Current action and preconditions to check: path_clear

Your task: For each precondition in the list above, predict whether it will hold at this action.

Consider the current scene as observed from the mobile robot's camera, and analyze the predicted future states of all dynamic agents (e.g., people, animals, vehicles, or any moving entities) within the NEXT SECOND.

IMPORTANT: Only answer "very likely" if you are absolutely certain—based on strong, clear evidence—that a dynamic agent will violate the precondition in the predicted future state. Do NOT answer "very likely" for unlikely, ambiguous, or low-probability risks.

Ask yourself for each precondition: Is there a high probability, with clear and convincing evidence, that the predicted future states of any dynamic agent will interfere with the predicted future state of the currently executing action within the NEXT SECOND, causing that precondition to fail?

Assess the risk level based on these predictions. Use "likely" or "very likely" if motions create a clear risk of interference.

Use "neutral" or "improbable" if agents are nearby but their predicted paths are clearly diverging or non-conflicting.

Failure Risk Categories: "very improbable", "improbable", "neutral", "likely", "very likely"

Answer Format: Output ONLY the probability_of_failure value from these categories: "very improbable", "improbable", "neutral", "likely", "very likely"

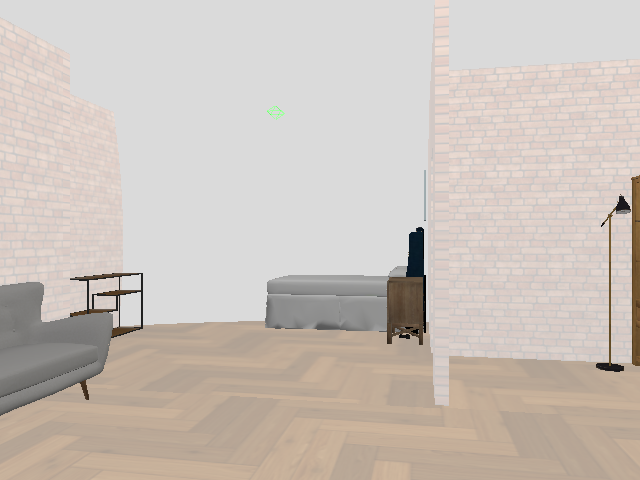

Answer: very improbable